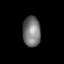
Tissue: prostate
Cell type: T cells
Senescence score: 0.2341
Nuclear area (px): 535
Mean DAPI intensity: 118.069